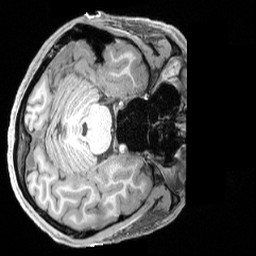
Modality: T1w
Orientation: axial
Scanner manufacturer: siemens
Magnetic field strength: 3 T
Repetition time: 2.4 s
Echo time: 0.00222 s